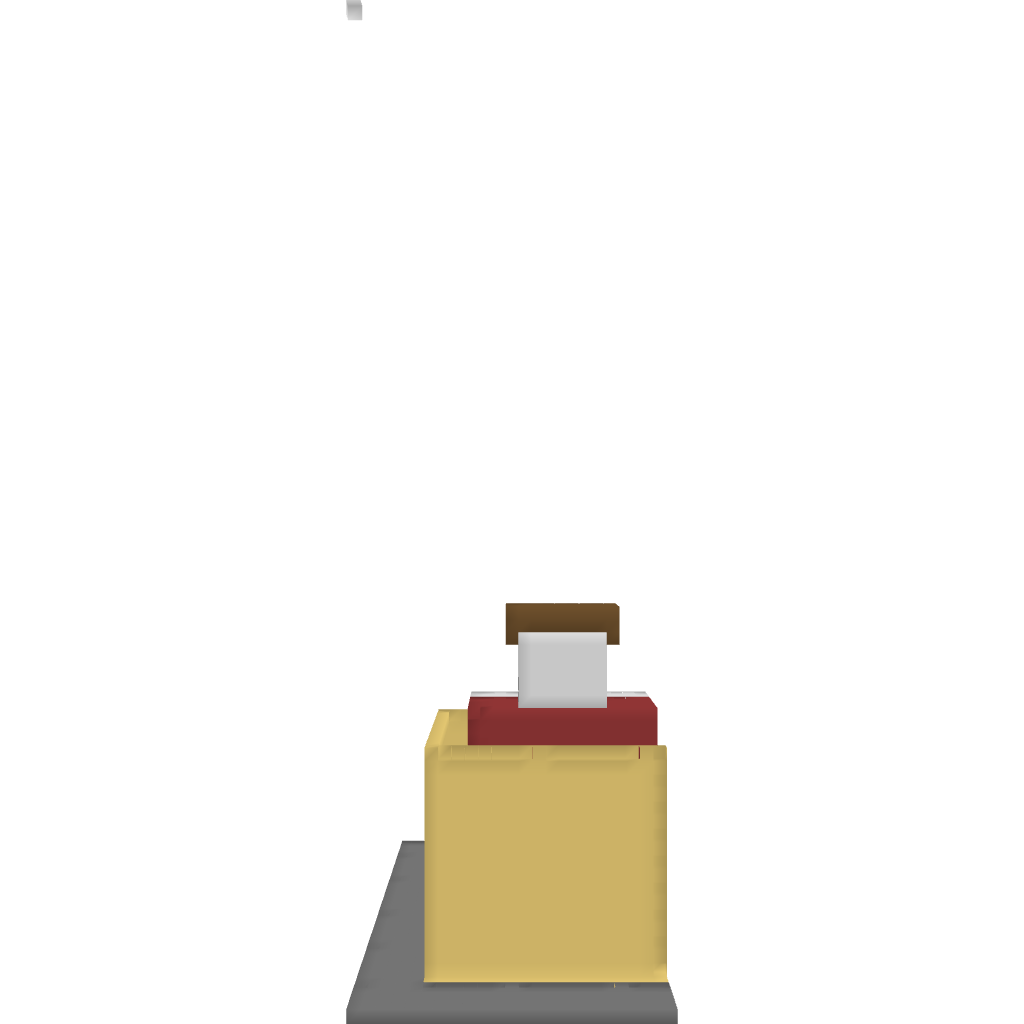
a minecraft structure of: STATUE bad low quality